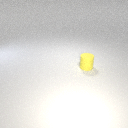
small yellow rubber cylinder